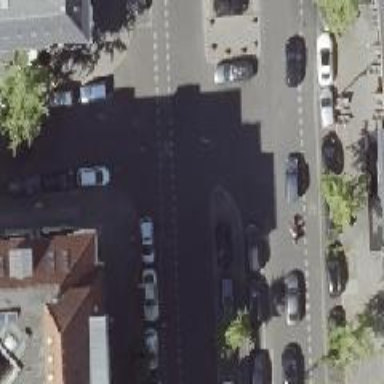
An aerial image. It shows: Asphalt footway with unmarked crossing.